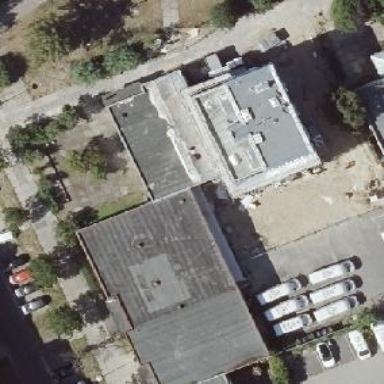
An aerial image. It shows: Building.